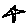
Label: star